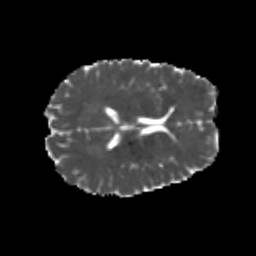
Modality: MD
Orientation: axial
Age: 23
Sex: male
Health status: healthy
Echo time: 0.074 s